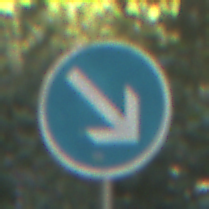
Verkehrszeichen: VorgeschriebeneVorbeifahrtRechts
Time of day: MorningAfternoon
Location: Outdoor (Nature)
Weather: Clear
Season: NotSpecified
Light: Natural